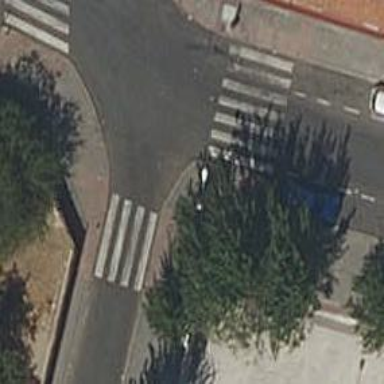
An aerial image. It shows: Asphalt footway with uncontrolled crossing and markings.